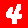
Digit: 4